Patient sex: M
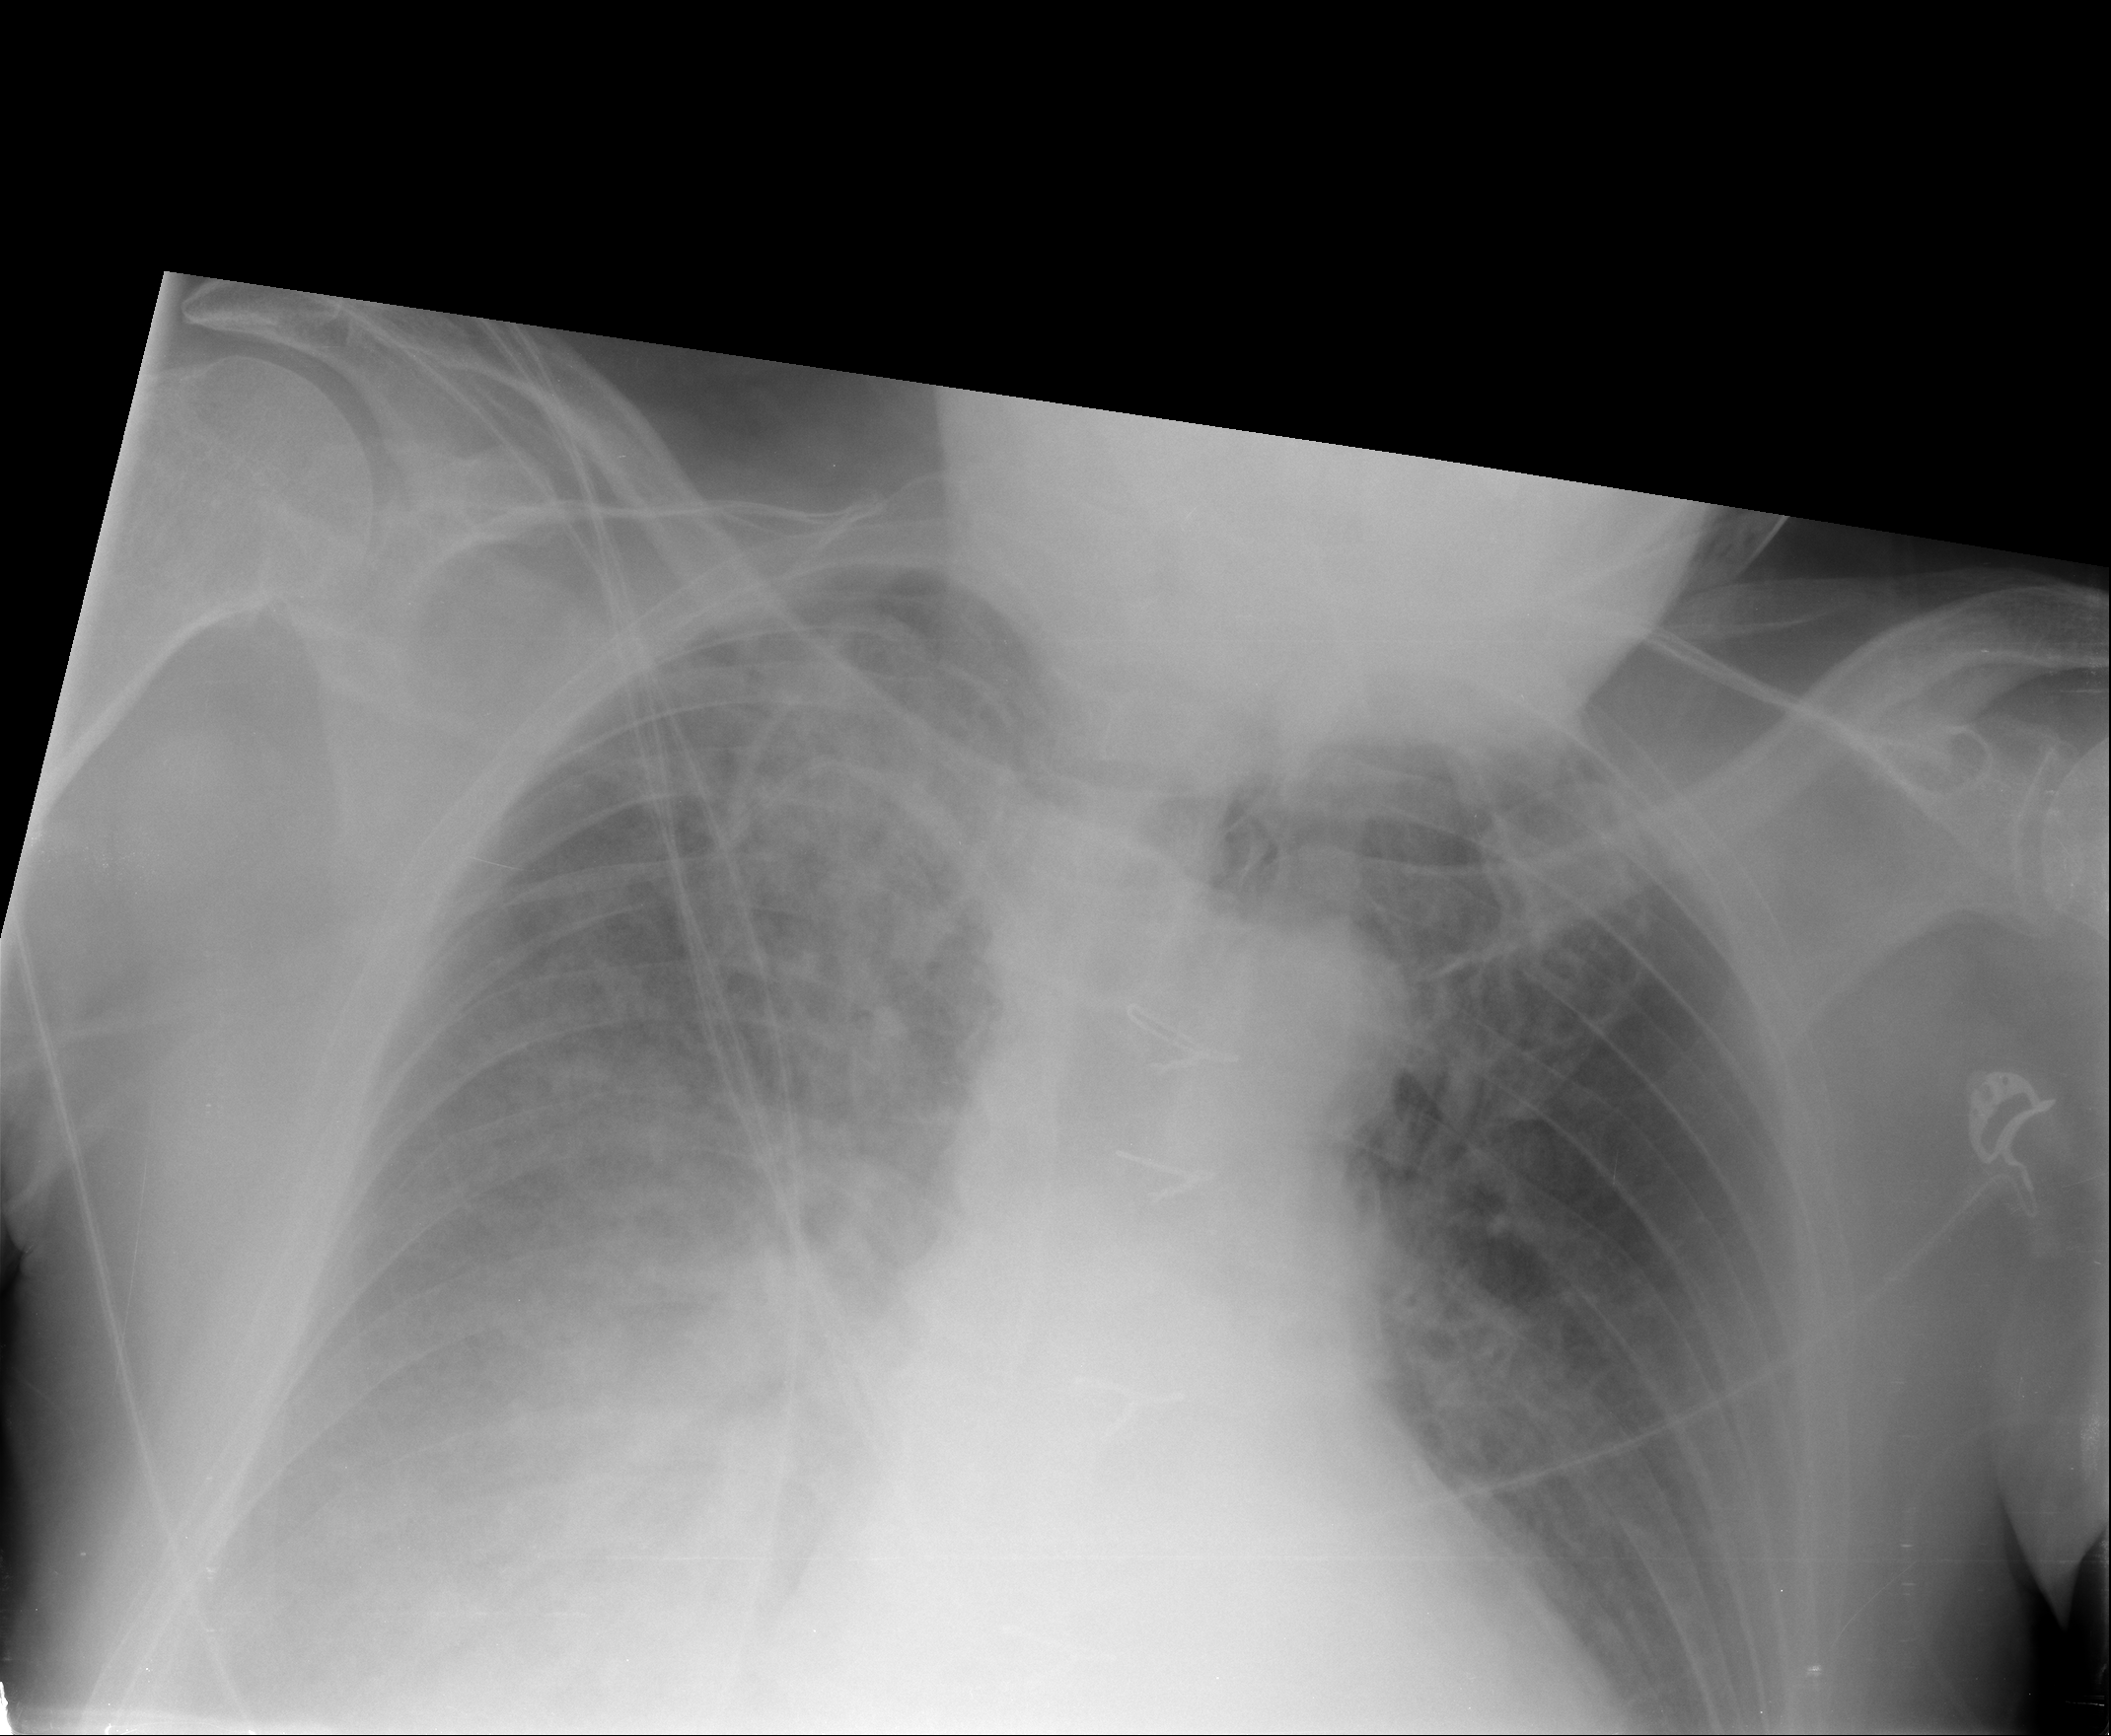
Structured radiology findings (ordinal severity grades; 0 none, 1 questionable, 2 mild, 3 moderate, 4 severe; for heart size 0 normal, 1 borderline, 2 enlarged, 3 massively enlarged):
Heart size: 1
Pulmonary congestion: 2
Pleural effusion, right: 3
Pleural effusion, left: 2
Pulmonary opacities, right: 0
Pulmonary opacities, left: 0
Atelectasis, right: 2
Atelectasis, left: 0